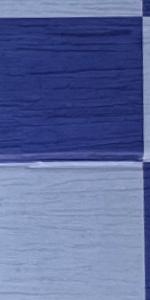
Label: Empty